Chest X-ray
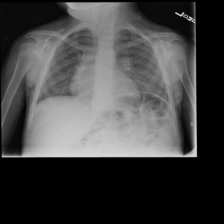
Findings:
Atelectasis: negative
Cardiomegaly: negative
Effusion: negative
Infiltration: negative
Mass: negative
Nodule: negative
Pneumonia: negative
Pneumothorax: negative
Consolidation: negative
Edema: negative
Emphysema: negative
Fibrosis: negative
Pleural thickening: negative
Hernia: negative